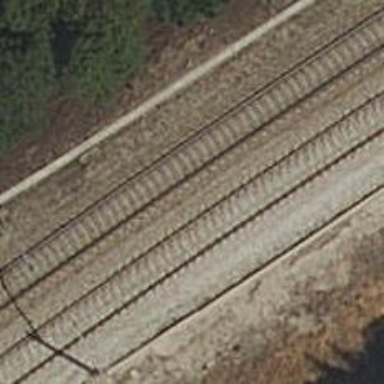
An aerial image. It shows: Railway track with contact lines for electrification.